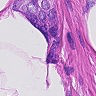
Metastatic tissue present: yes